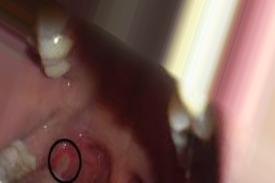
Condition: Mouth Ulcer